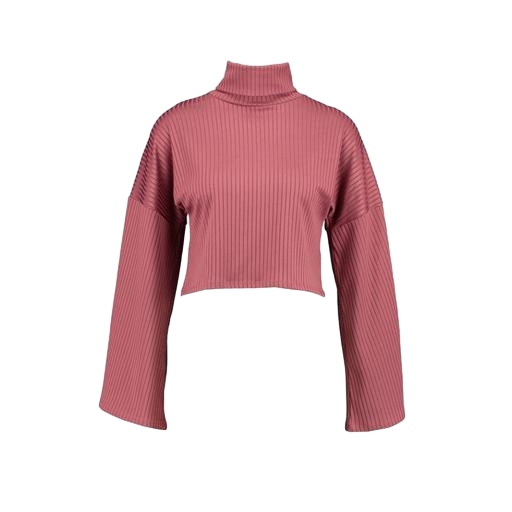
pink polo-neck top, high-neck top, pink long sleeve crop top, white background